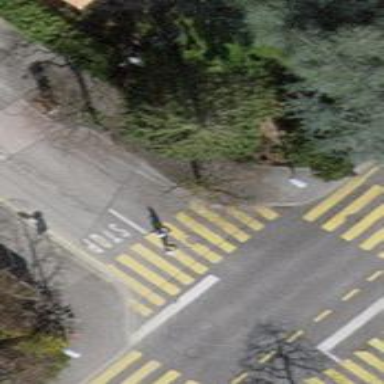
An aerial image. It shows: Uncontrolled crossing on the road.